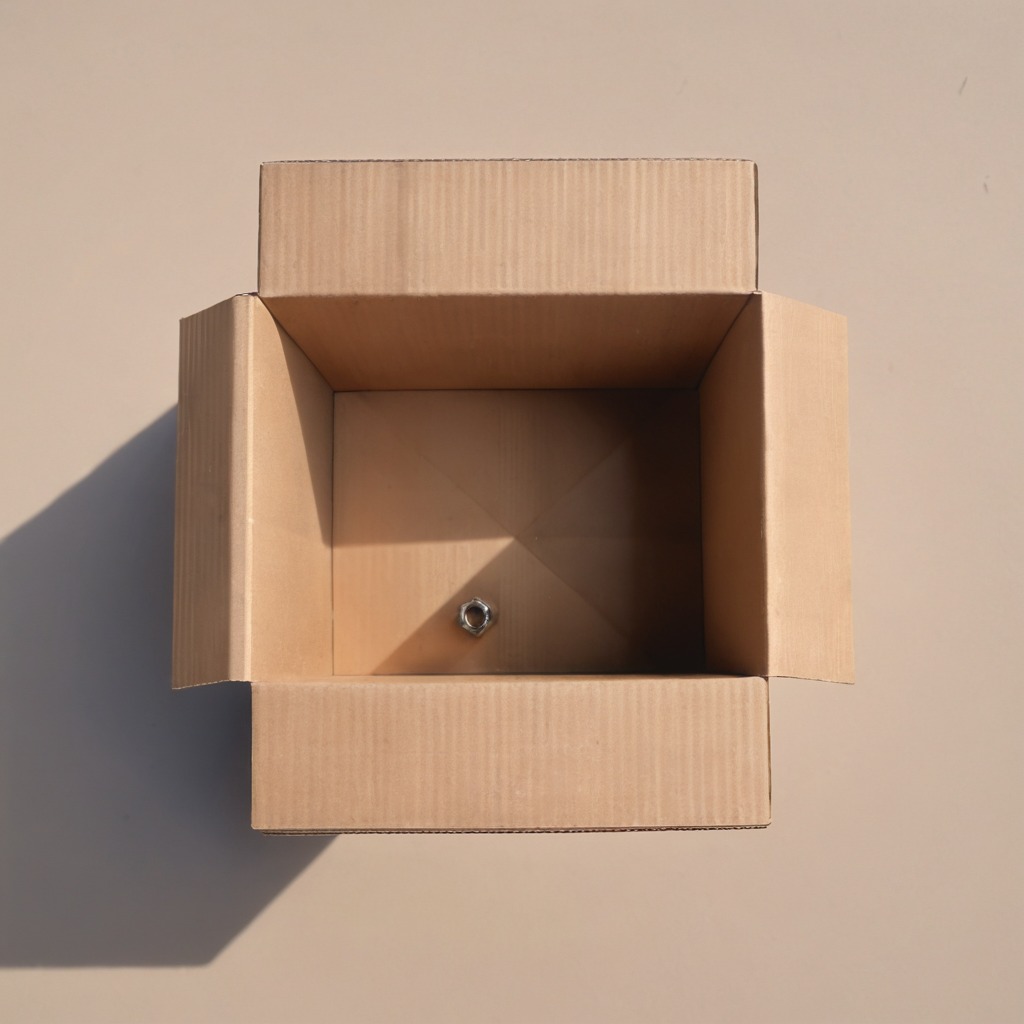
A metal nut is lying on a clean dry cardboard box surface in an outdoor workshop during daytime bright natural light soft shadows slightly creased but